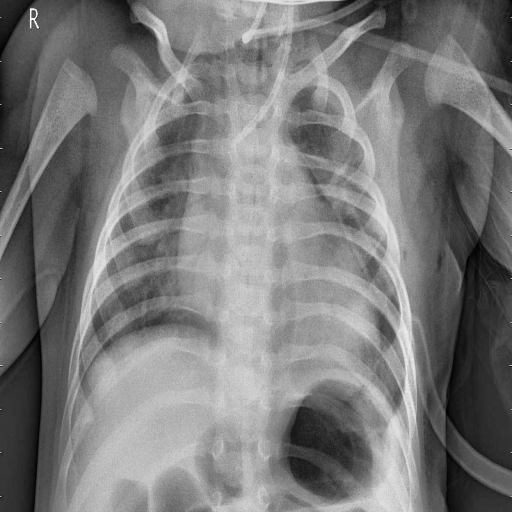
Finding: PNEUMONIA